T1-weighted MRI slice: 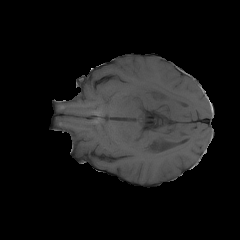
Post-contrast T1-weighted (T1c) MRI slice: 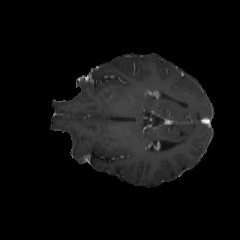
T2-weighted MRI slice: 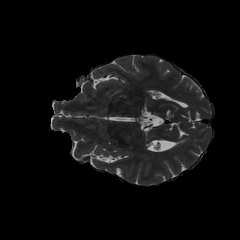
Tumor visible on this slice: no